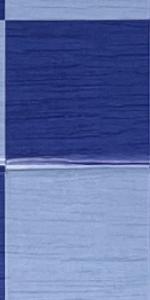
Label: Empty